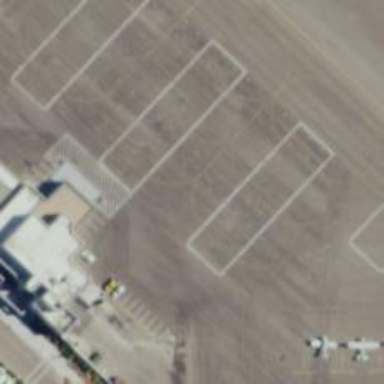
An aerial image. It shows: View of taxiway at the airport.